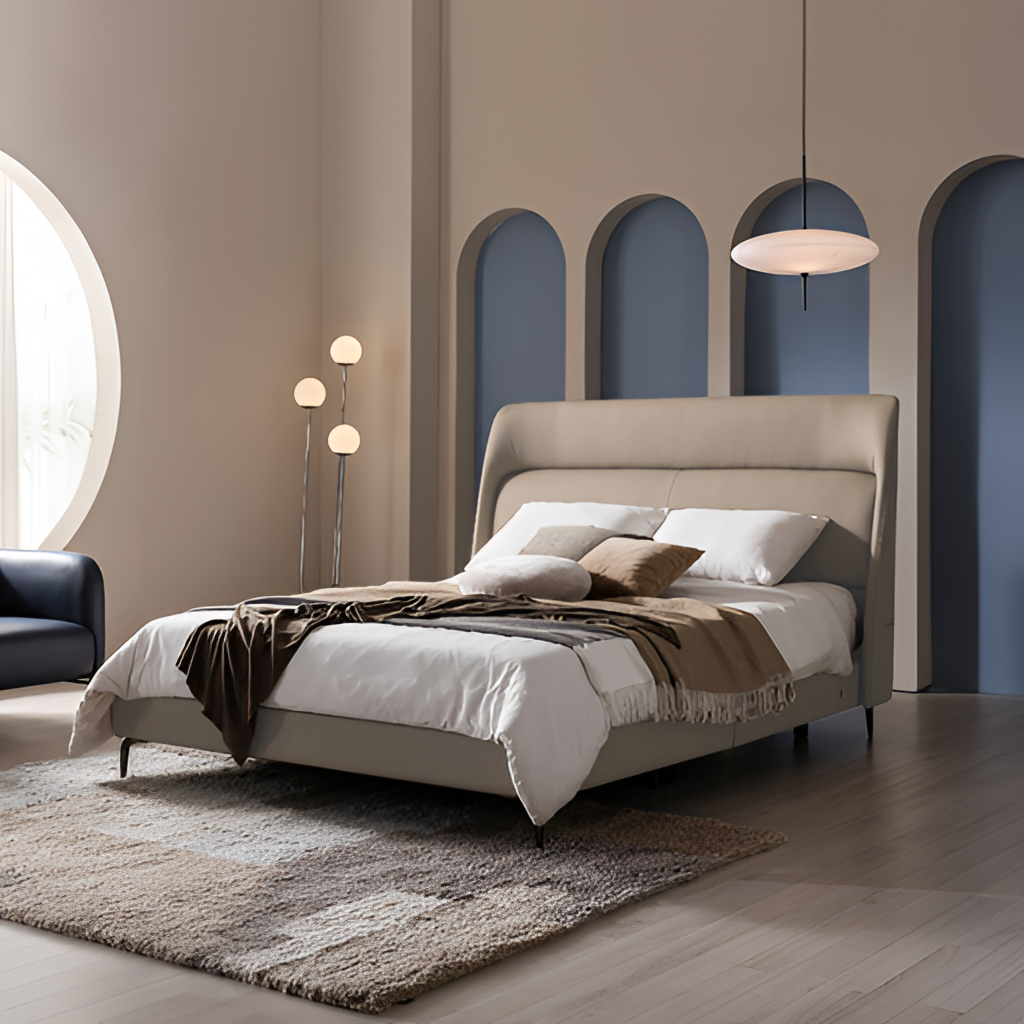
bedroom, beige leather bed, beige wood flooring, with plank pattern, contemporary, paint wallpaper, with vertical two tone pattern